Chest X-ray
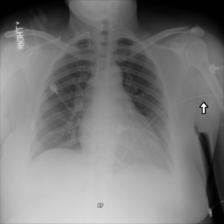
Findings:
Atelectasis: negative
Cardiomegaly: positive
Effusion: negative
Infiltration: negative
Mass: negative
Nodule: negative
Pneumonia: negative
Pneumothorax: negative
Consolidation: negative
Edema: negative
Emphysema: negative
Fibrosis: negative
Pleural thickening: negative
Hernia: negative